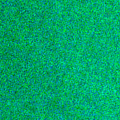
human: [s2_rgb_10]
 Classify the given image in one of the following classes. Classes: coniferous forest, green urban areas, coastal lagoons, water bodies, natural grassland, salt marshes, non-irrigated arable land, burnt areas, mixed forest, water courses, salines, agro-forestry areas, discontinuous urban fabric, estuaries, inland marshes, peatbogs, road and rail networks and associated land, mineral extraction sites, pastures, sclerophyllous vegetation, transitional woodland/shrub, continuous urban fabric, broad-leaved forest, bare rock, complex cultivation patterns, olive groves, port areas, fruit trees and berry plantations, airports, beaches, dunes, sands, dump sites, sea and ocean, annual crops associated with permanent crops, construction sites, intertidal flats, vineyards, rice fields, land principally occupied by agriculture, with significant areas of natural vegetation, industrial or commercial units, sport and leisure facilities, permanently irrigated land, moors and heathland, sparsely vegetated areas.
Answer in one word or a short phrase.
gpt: sea and ocean